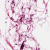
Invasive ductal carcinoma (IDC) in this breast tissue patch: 0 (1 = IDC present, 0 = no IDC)